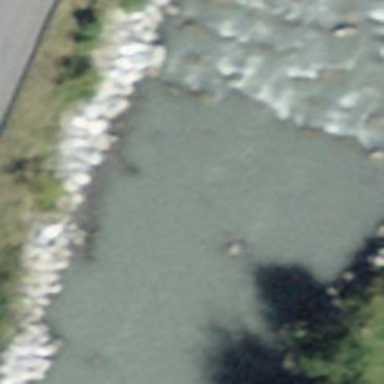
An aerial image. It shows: Weir along the waterway.